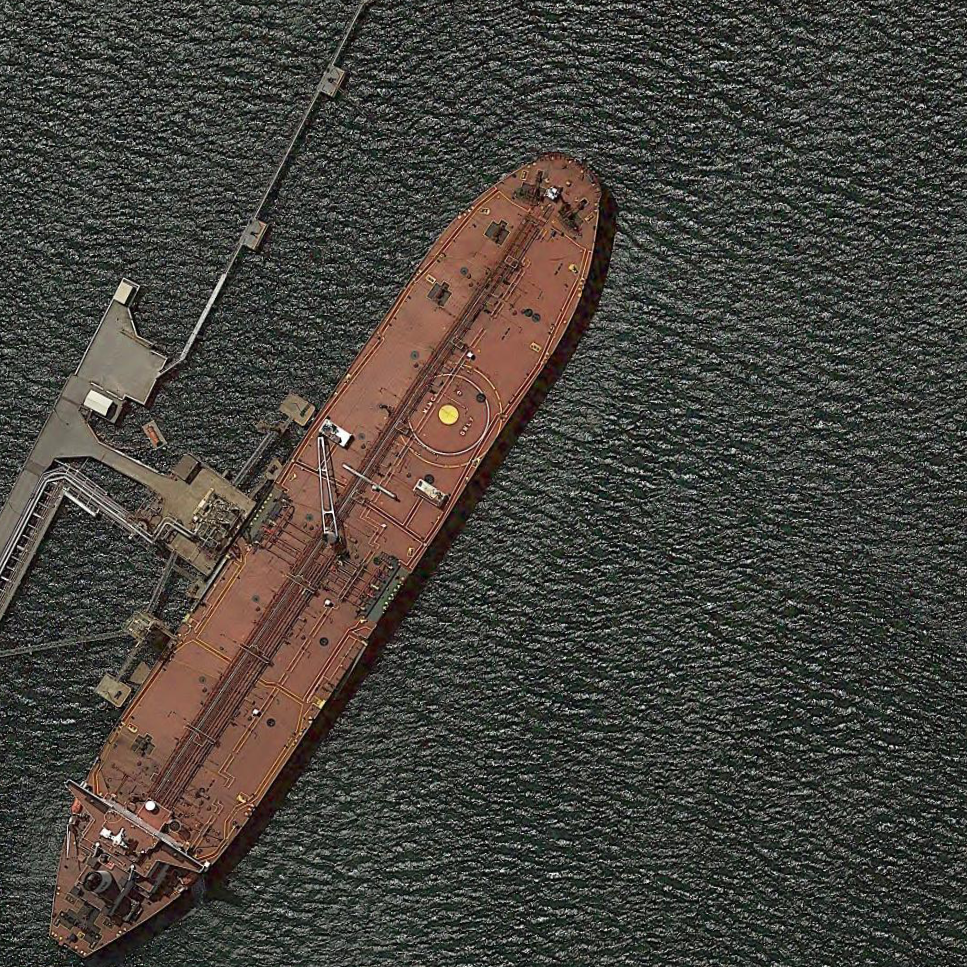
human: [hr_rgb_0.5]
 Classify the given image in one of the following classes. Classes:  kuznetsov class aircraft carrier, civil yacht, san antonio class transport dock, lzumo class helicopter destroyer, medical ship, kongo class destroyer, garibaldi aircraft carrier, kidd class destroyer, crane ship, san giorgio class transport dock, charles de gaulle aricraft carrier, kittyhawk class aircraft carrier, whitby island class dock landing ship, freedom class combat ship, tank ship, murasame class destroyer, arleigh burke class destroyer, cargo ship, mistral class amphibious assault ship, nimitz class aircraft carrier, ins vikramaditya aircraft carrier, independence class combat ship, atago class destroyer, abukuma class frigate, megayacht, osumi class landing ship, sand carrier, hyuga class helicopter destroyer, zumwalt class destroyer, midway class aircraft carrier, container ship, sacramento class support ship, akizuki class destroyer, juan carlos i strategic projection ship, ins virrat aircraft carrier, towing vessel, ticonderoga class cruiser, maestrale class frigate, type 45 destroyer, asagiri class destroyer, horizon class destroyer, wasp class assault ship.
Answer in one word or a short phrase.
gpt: Tank ship